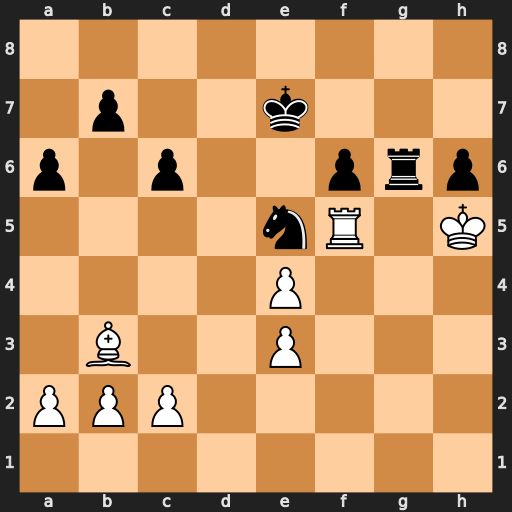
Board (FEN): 8/1p2k3/p1p2prp/4nR1K/4P3/1B2P3/PPP5/8
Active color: w
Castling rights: -
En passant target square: -
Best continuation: Rxe5+ fxe5 Kxg6